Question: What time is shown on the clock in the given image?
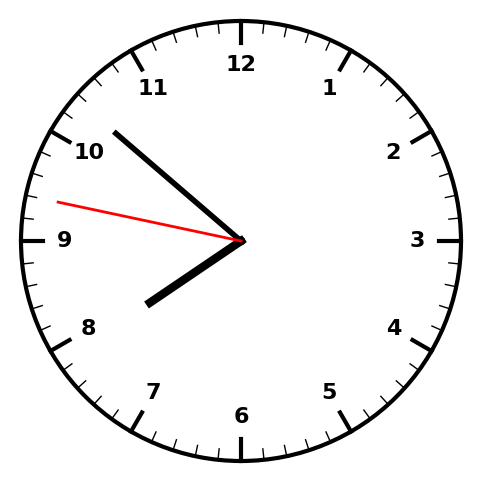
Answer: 07:51:47